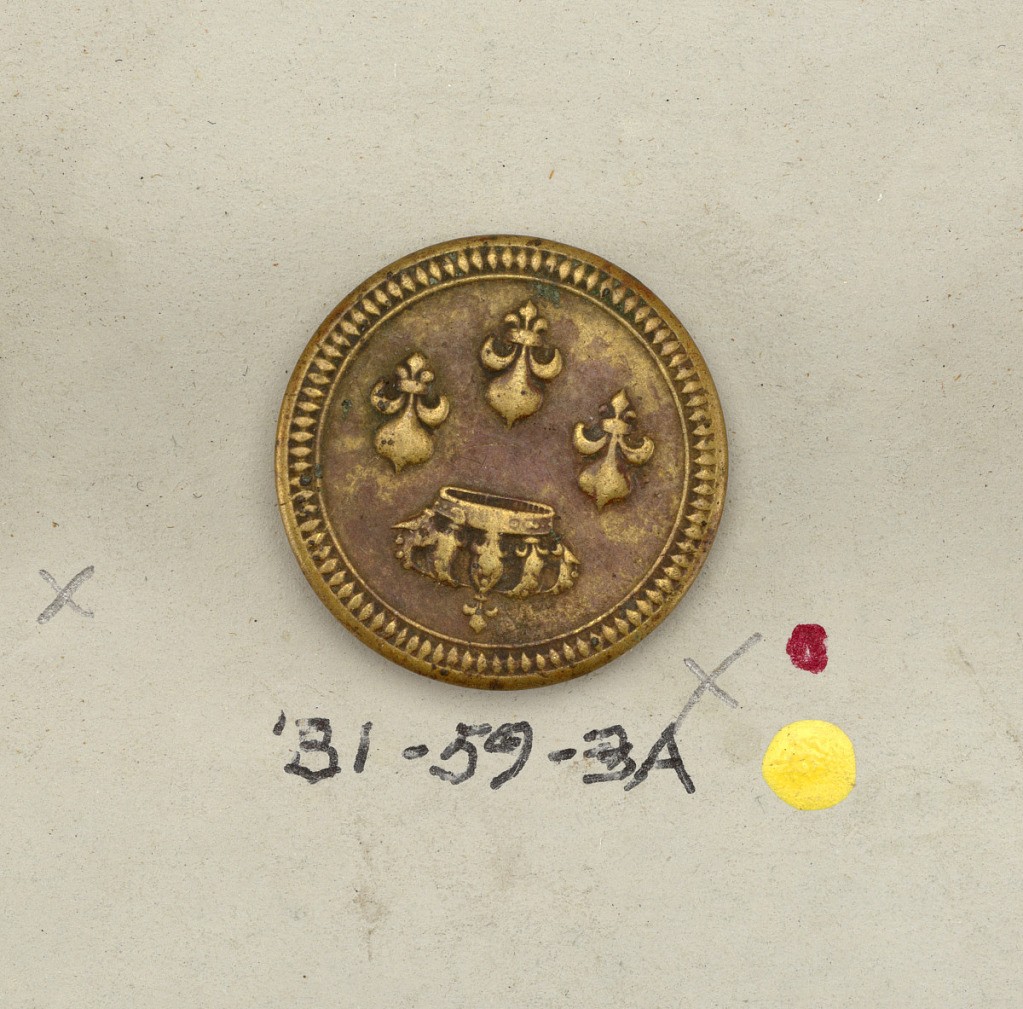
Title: Button
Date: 18th century
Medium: brass
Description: three fleur-de-lis and Imperial Crown

On card 57